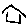
Label: house